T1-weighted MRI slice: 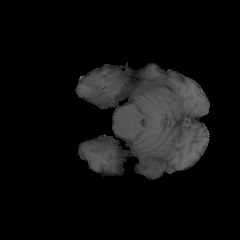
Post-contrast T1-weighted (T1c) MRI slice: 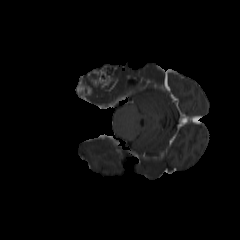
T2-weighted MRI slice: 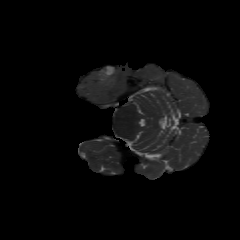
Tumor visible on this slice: yes